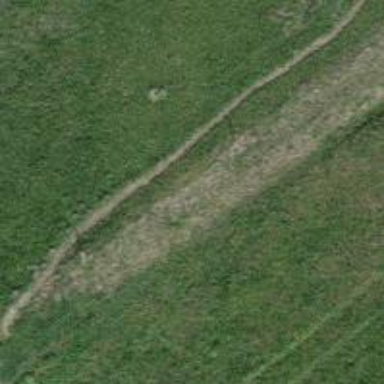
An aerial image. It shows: Track with grade 5 tracktype.